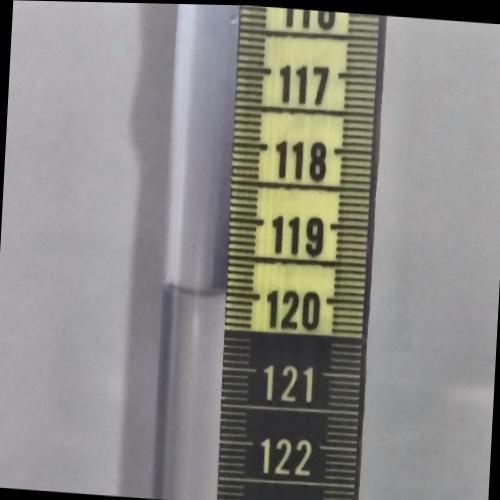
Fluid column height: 120.0 cm